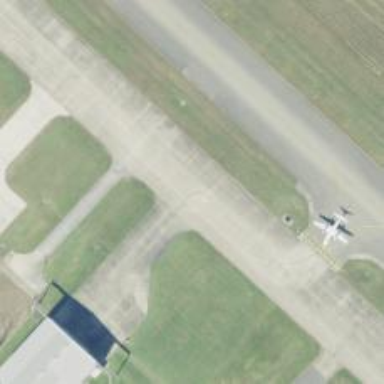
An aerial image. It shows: View of taxiway at the airport.